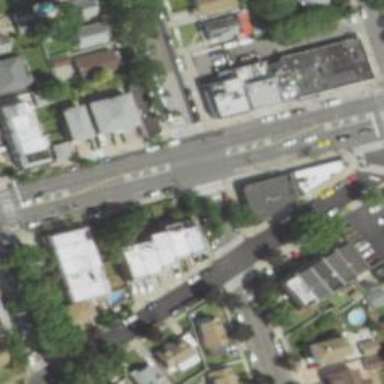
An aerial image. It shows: Road with stop sign.